Aerial crown-view tile of a tropical tree (Barro Colorado Island, Panama), acquired 20250414:
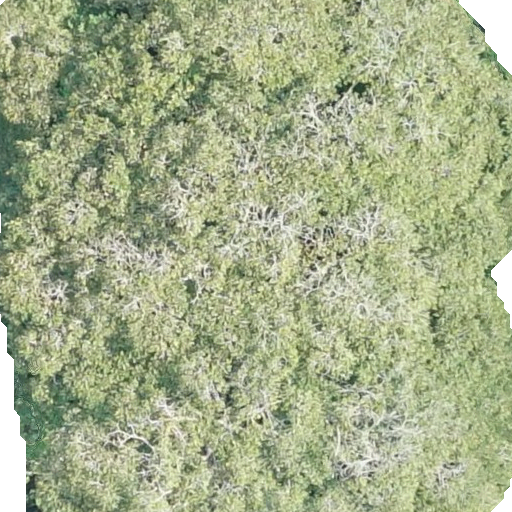
Species: Dipteryx oleifera
GBIF accepted scientific name: Dipteryx oleifera
Crown area: 454.251 m²